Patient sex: F
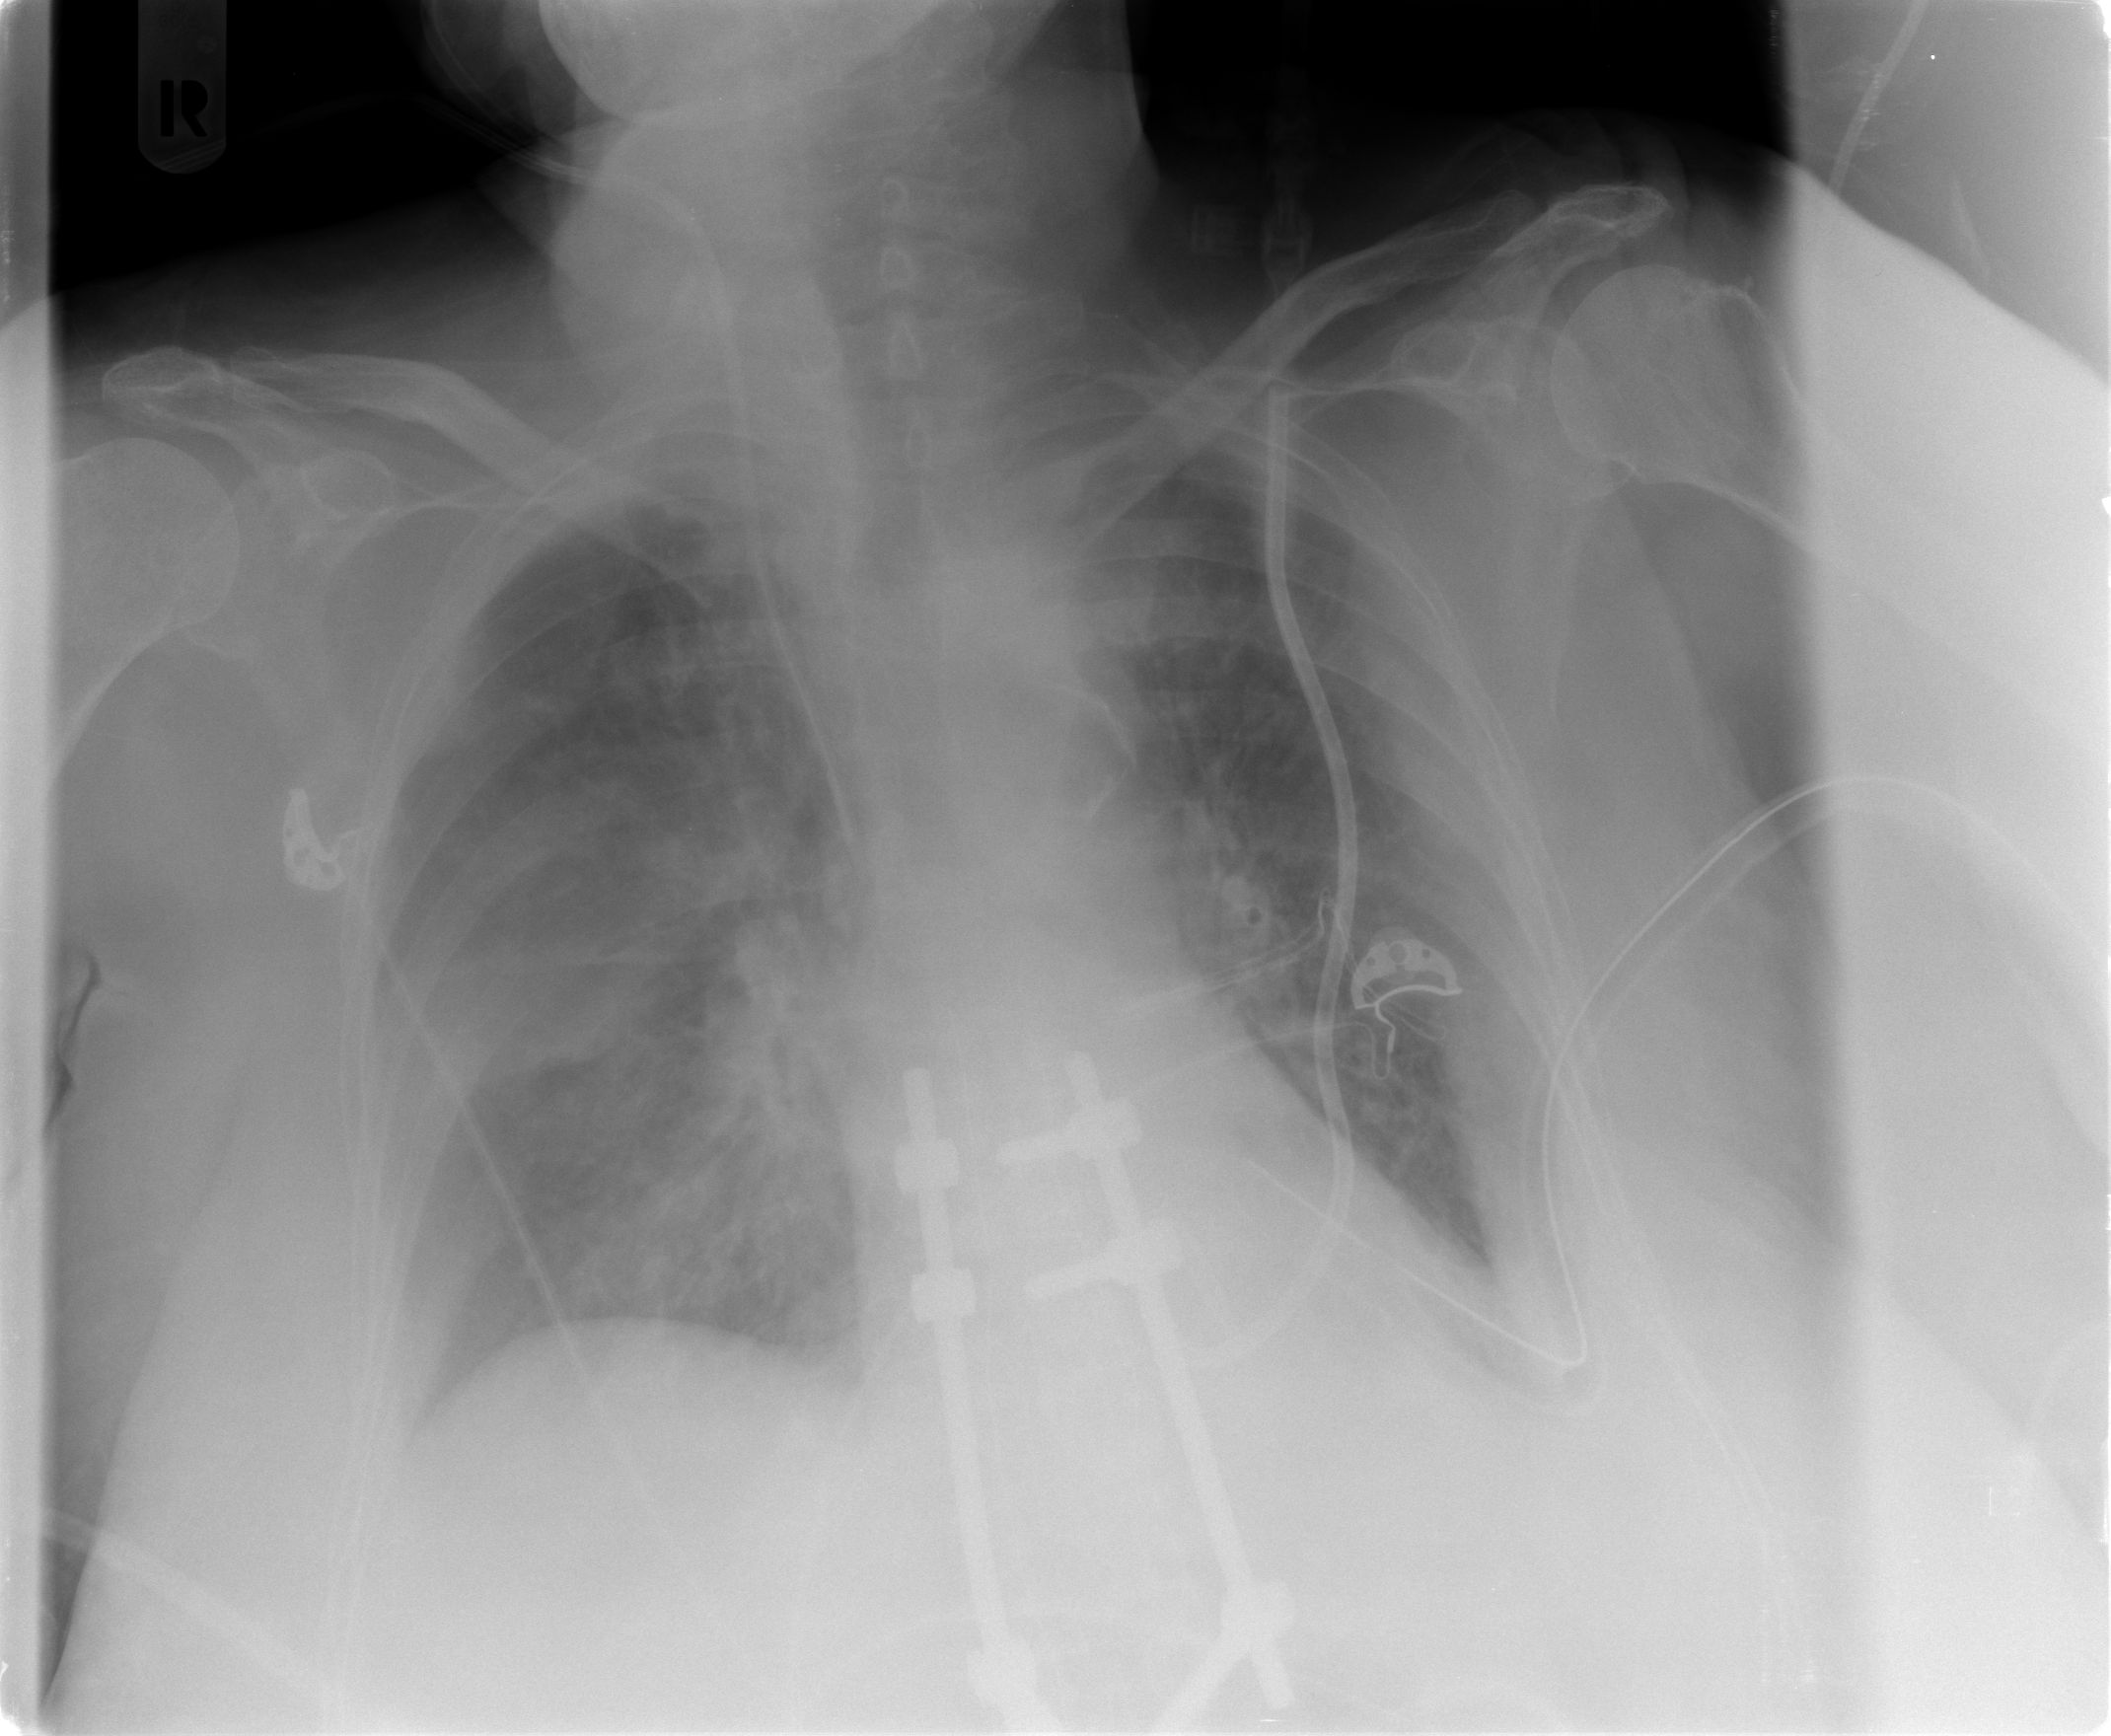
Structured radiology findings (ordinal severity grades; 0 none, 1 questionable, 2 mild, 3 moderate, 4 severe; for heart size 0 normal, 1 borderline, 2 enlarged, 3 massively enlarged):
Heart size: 0
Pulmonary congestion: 2
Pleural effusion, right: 2
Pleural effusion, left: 2
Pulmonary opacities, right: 2
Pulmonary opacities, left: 2
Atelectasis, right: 2
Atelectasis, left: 2